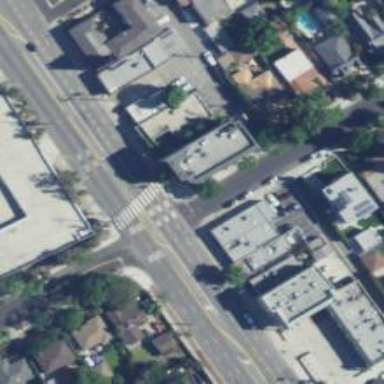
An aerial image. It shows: Pedestrian footway with zebra crossing.